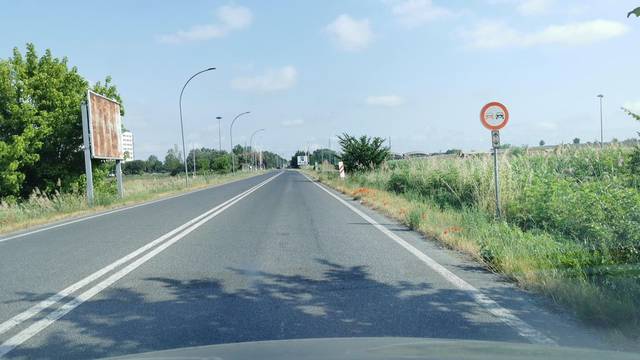
Region: Italy
Coordinates: 44.433, 12.214